Interaction volume radius: 5 \u00c5
Interaction volume height: 10 \u00c5
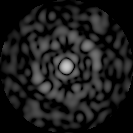
Disorder parameter: 0.861